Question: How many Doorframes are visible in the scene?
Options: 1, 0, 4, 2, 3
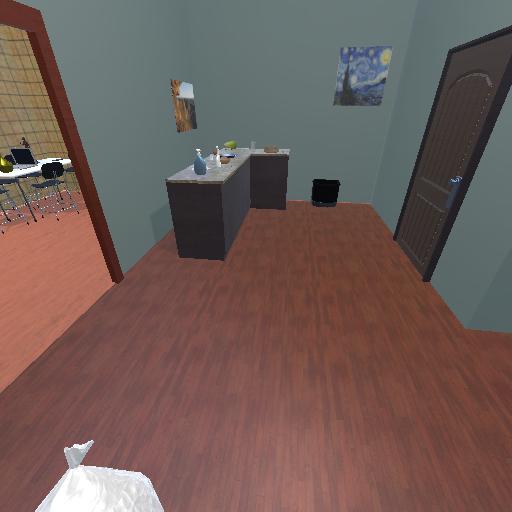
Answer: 1